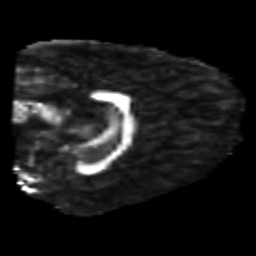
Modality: FA
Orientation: sagittal
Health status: healthy
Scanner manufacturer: philips
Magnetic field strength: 3 T
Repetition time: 6.964 s
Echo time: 0.092 s